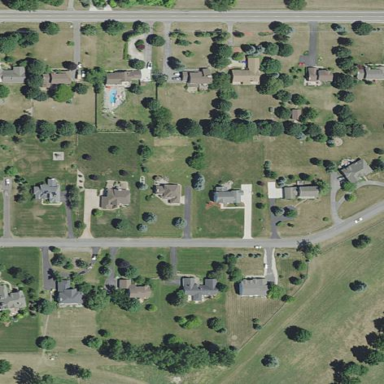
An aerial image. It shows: Residential area composed of single-family homes.